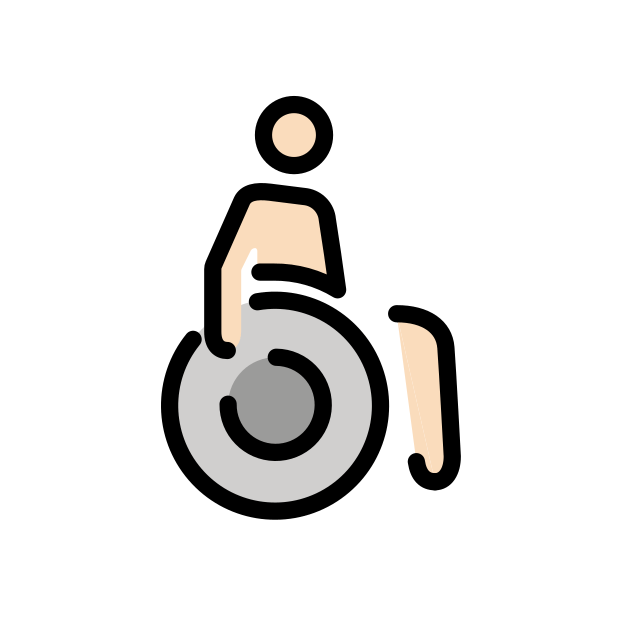
man in manual wheelchair: light skin tone